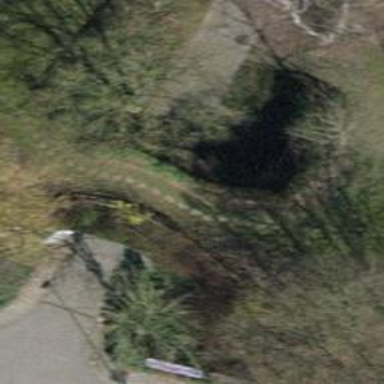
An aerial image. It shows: Tunnel footway.